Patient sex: M
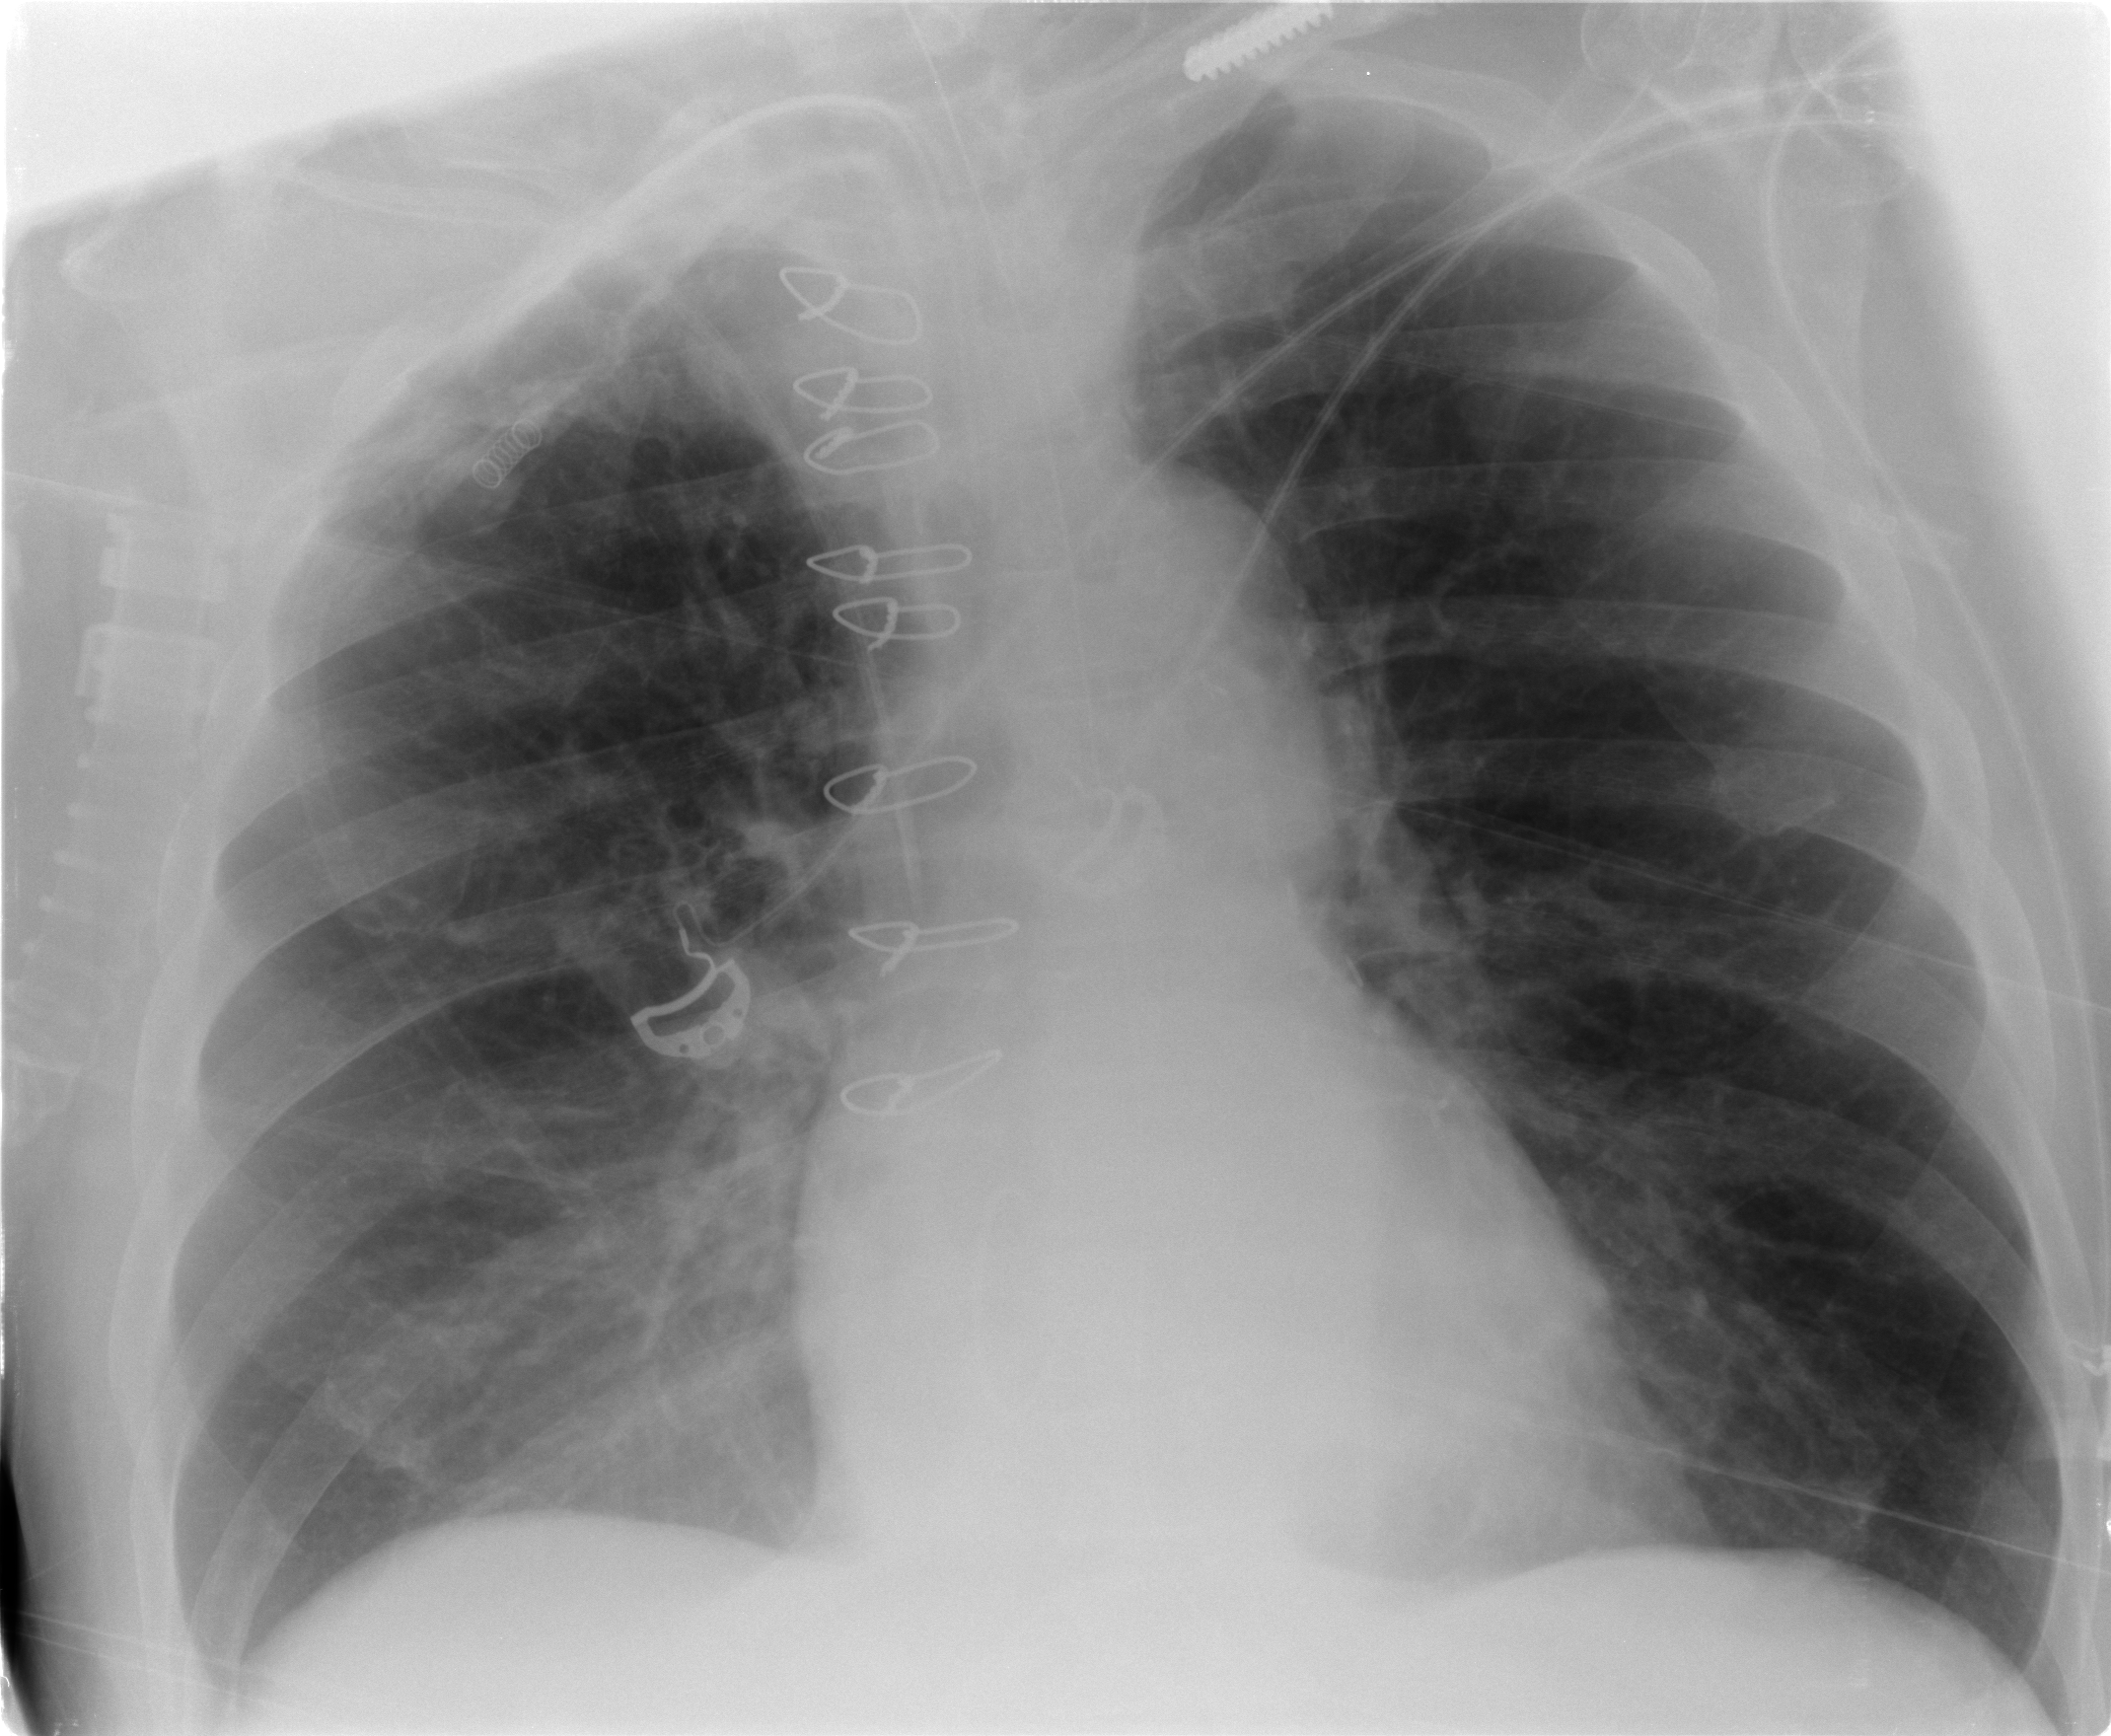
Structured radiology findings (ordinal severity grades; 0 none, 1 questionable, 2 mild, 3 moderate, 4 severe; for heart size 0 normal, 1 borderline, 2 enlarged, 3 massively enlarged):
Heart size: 0
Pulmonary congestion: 2
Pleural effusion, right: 0
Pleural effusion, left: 0
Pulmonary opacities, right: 1
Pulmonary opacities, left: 0
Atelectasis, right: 2
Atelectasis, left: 2